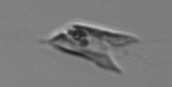
Label: Chrysochromulina_lanceolata